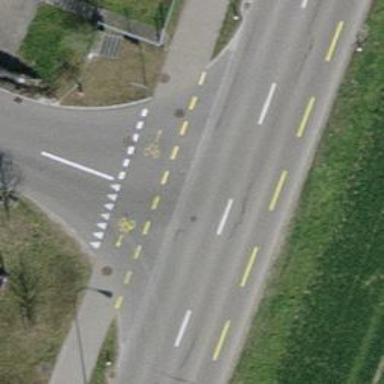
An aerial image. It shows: Tertiary road with asphalt surface.